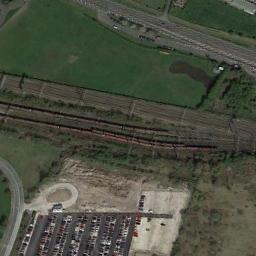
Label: railway_station